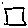
Label: square